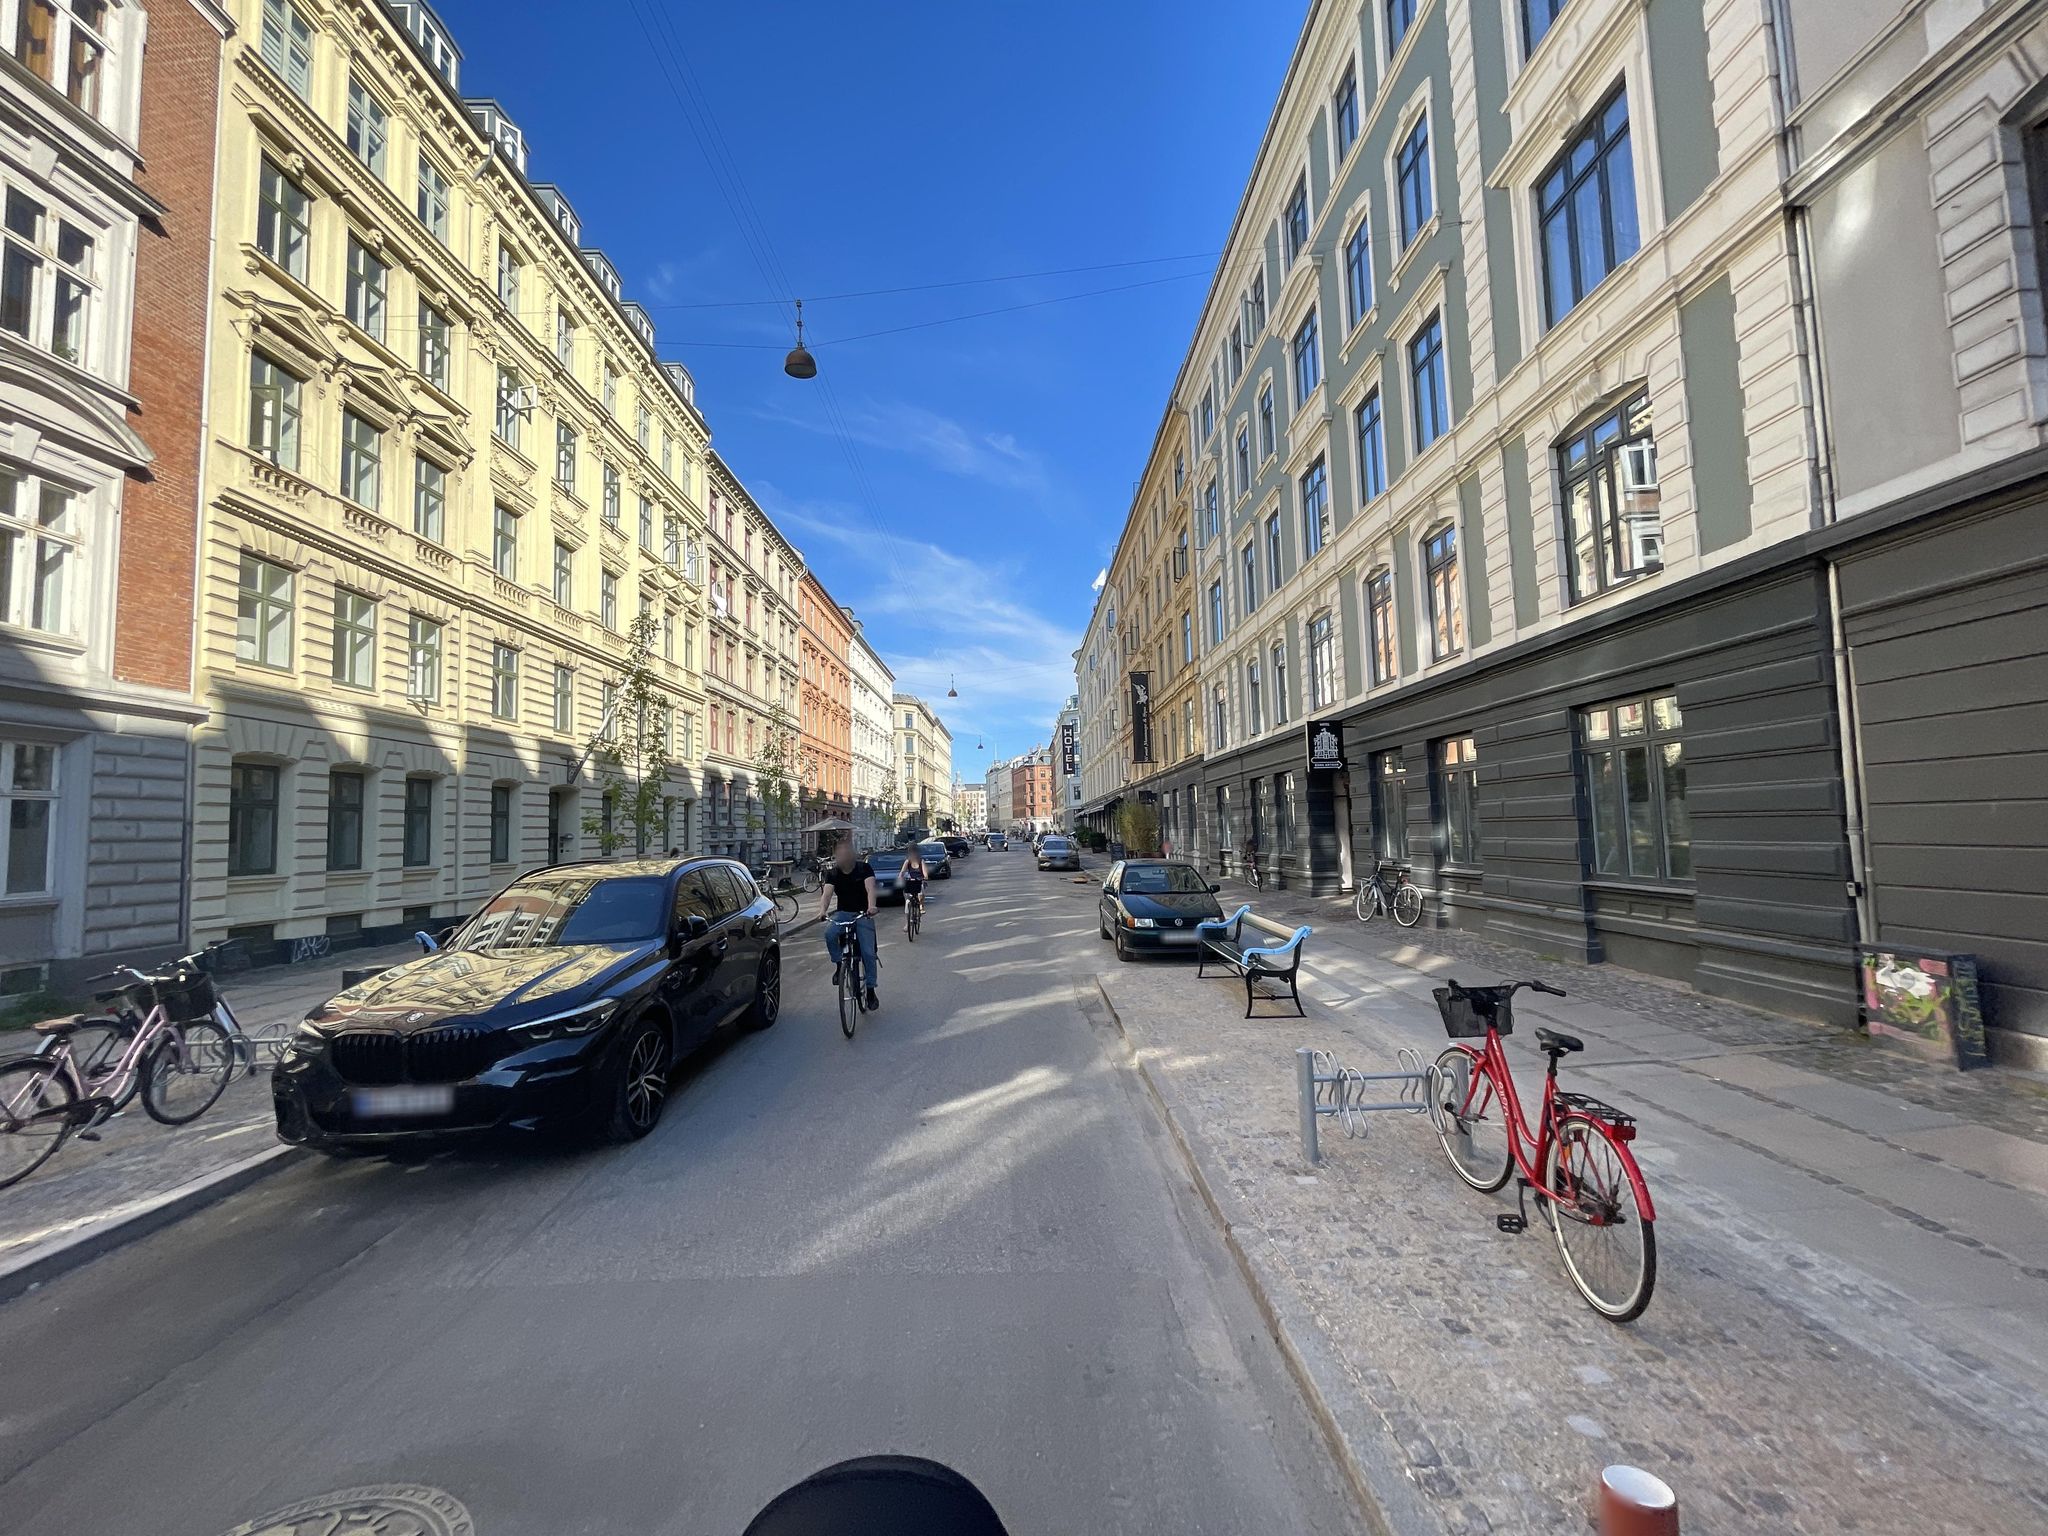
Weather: clear
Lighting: day
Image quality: good
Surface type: cycling surface
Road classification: tertiary
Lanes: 2
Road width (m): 5.5
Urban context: urban centre
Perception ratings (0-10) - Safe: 4.32, Lively: 9.55, Beautiful: 6.13, Boring: 2.59, Depressing: 1.35, Wealthy: 6.47